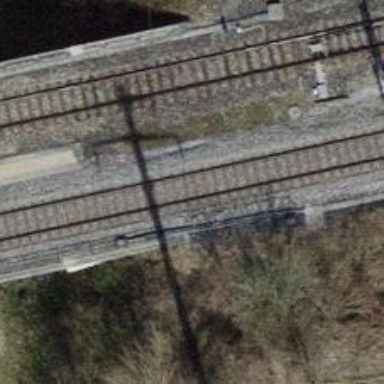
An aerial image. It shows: Single-track railway bridge with electrified contact line.